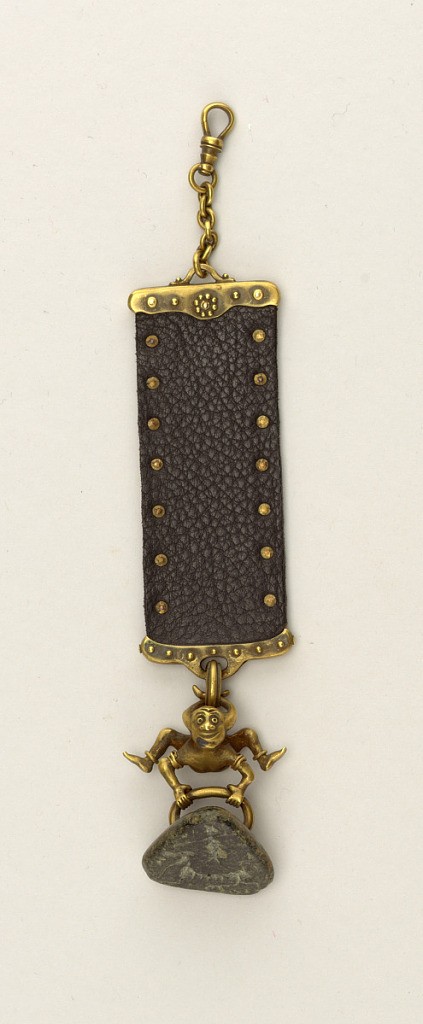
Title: Watch fob
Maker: Marcus and Co., New York
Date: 1880–90
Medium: Leather, gold, stone
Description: The gold-and-matrix pendant is in the form of a modelled demon, contorted against engraved skeletons; in box of Marcus and Co., New York.